Field crop: maize
Growth stage: 2
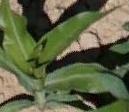
Species: maize